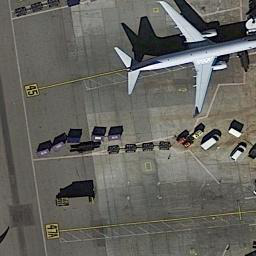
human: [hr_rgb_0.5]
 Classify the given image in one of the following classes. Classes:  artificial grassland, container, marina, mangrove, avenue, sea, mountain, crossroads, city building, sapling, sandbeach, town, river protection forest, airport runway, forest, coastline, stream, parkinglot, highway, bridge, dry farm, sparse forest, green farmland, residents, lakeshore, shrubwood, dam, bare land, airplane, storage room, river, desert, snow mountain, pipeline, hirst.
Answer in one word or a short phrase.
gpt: airplane